Question:
In the screenshot above the input width exceeds the column width. How to make it fit perfectly inside a column?
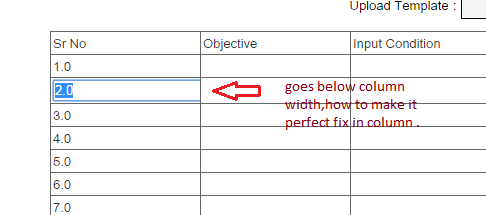
Answer: Add this to your CSS file:
'''
td input[type="text"], td select {
-moz-box-sizing: border-box;
box-sizing: border-box;
width: 100%;
}
'''